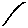
Label: line